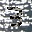
Label: 3